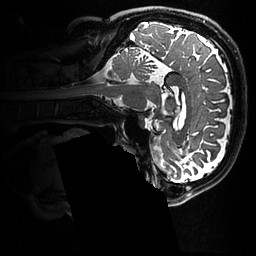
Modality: T2w
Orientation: sagittal
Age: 55
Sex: male
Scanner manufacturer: ge
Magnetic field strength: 3 T
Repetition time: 3.202 s
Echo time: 0.05904 s